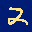
Label: 2